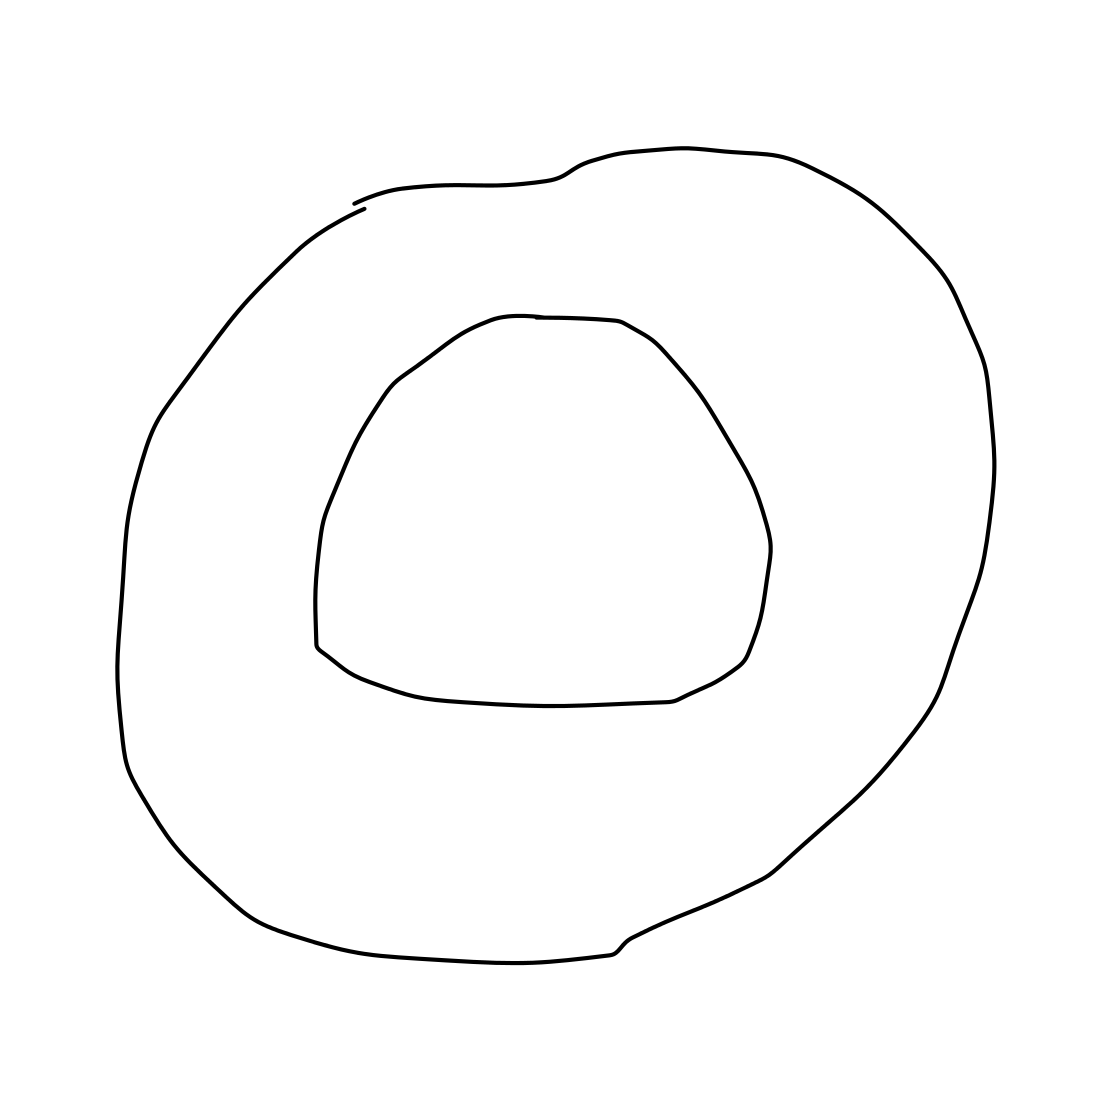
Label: tire